Field crop: maize
Growth stage: 2
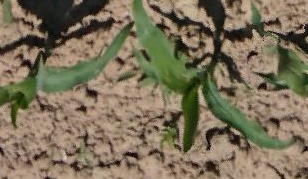
Species: maize